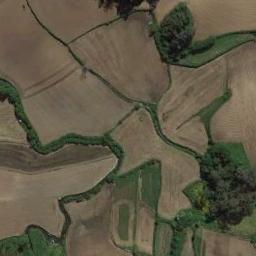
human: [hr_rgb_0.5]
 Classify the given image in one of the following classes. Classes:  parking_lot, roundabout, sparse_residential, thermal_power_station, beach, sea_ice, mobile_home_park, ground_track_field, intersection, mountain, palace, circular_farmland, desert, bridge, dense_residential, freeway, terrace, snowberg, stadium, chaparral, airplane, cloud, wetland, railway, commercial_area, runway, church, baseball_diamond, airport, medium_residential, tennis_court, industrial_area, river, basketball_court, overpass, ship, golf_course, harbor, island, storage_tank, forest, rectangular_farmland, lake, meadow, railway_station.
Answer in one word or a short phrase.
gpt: terrace